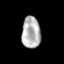
Tissue: prostate
Cell type: NK cells
Senescence score: 0.6895
Nuclear area (px): 582
Mean DAPI intensity: 178.065